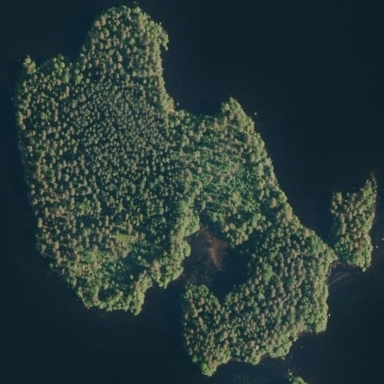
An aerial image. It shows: Island covered with dense forest.